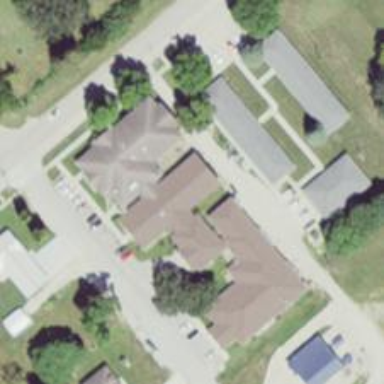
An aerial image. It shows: Nursing home.